Question: Say I have a total width of 585px. And I wanted to divide the space into equal sections and assign each an index value within position. I could do something like this if I had lets say 6 sections: (assigned by total width / number of sections)
'''
//Set up elements with variables
this.sliderContent = config.sliderContent;
this.sectionsWrap = config.sectionsWrap;
//Selects <a>
this.sectionsLinks = this.sectionsWrap.children().children();
//Create drag handle
this.sectionsWrap.parent().append($(document.createElement("div")).addClass("handle-containment")
.append($(document.createElement("a")).addClass("handle ui-corner-all").text("DRAG")));
//Select handle
this.sliderHandle = $(".handle");
var left = ui.position.left,
position = [];
var position = ((left >= 0 && left <= 80) ? [0, 1] :
((left >= 81 && left <= 198) ? [117, 2] :
((left >= 199 && left <= 315) ? [234, 3] :
((left >= 316 && left <= 430) ? [351, 4] :
((left >= 431 && left <= 548) ? [468, 5] :
((left >= 549) ? [585, 6] : [] ) ) ) ) ) );
if (position.length) {
$(".handle").animate({
left : position[0]
}, 400);
Slider.contentTransitions(position);
}
'''
But what if I had an x number of sections. These sections are just elements like
'''
<li><a></a></li>
<li><a></a></li>
<li><a></a></li>
'''
Or
'''
<div><a></a></div>
<div><a></a></div>
<div><a></a></div>
<div><a></a></div>
'''
How would I divide the total of 585px and classify the index in position according to the current left value of the '.handle' element? I can know where the drag handle is by using 'ui.position.left', what I want is to be able to set an index for each element and be able to animate handle depending on where the handle is within the indexed elements. Since each element is indexed I later call a transition method and pass in the current index # to be displayed. The code I show above works, but isn't really efficient. I also need to account for the width of the handle to fit the section width. <URL>

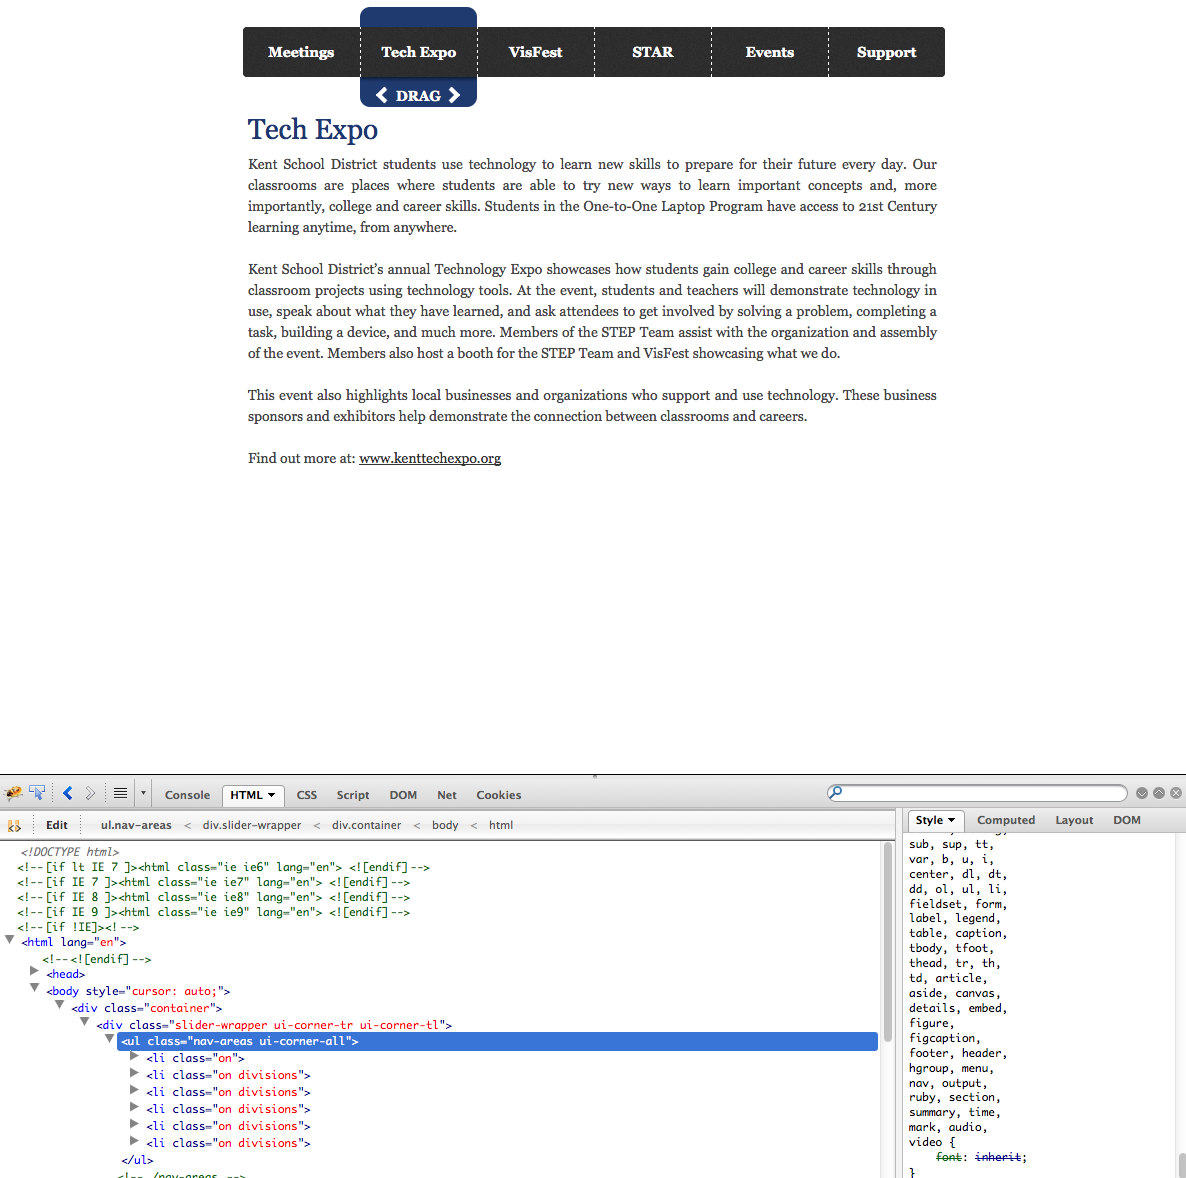
Answer: Ok, there is a slight inconsistency in the difference between the range figures in the question, which makes it hard to algorithmise [ my =) ] this exactly:
- - - -
If you can adjust for that, I have a solution - it's not especially clever JavaScript, so there may well be better ways to do this (SO JS people, feel free to educate me!) but it works.
First we need a function to find the index of an array range, a given value falls within (this replaces your nested if-else shorthands), then we have a function to set up the positional arrays, and finally we can do a range search and return the corresponding array of values.
This solution should dynamically deal with a varying number of sections, as long as this line:
'''
var len = $("#sectionContainer").children().length;
'''
is adjusted accordingly. The only other values that may need adjusting are:
'''
var totalWidth = 585;
var xPos = 81;
'''
although you could set them if you have elements you can draw the values from, making it even more of a dynamic solution.
'''
/**
* function to find the index of an array element where a given value falls
* between the range of values defined by array[index] and array[index+1]
*/
function findInRangeArray(arr, val){
for (var n = 0; n < arr.length-1; n++){
if ((val >= arr[n]) && (val < (arr[n+1]))) {
break;
}
}
return n;
}
/**
* function to set up arrays containing positional values
*/
function initPositionArrays() {
posArray = [];
leftPosArray = [];
var totalWidth = 585;
var xPos = 81;
var len = $("#sectionContainer").children().length;
var unit = totalWidth/(len - 1);
for (var i=1; i<=len; i++) {
pos = unit*(i-1);
posArray.push([Math.round(pos), i]);
xMin = (i >= 2 ? (i==2 ? xPos : leftPosArray[i-2] + posArray[1][0]) : 0);
leftPosArray.push(Math.round(xMin));
}
}
var left = ui.position.left;
initPositionArrays();
// find which index of "leftPosArray" range that "left" falls within
foundPos = findInRangeArray(leftPosArray, left);
var position = posArray[foundPos];
if (position.length) {
$(".handle").animate({
left : position[0]
}, 400);
Slider.contentTransitions(position);
}
'''
I've set up a <URL> to illustrate.
Enjoy!
---
I've looked at @JonnySooter s own answer, and whilst it calculates the positioning correctly, it won't deal with a variable number of sections.
To get it to work with number of sections, the 'handleContainment' div (that is created on-the-fly) needs to have it's width set dynamically (via inline styling).
This is calculated by multiplying the number of sections by the width of each section (which is actually the same as the width of the slider).
This is all done after creating the handle so that the width can be extracted from the "handle" css class, meaning a change to the width of the handle will cascade into the routine when applied at the css level.
See this <URL> where the number of sections can be altered and the slider behaves properly.